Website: home-depot
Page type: customer-info-address
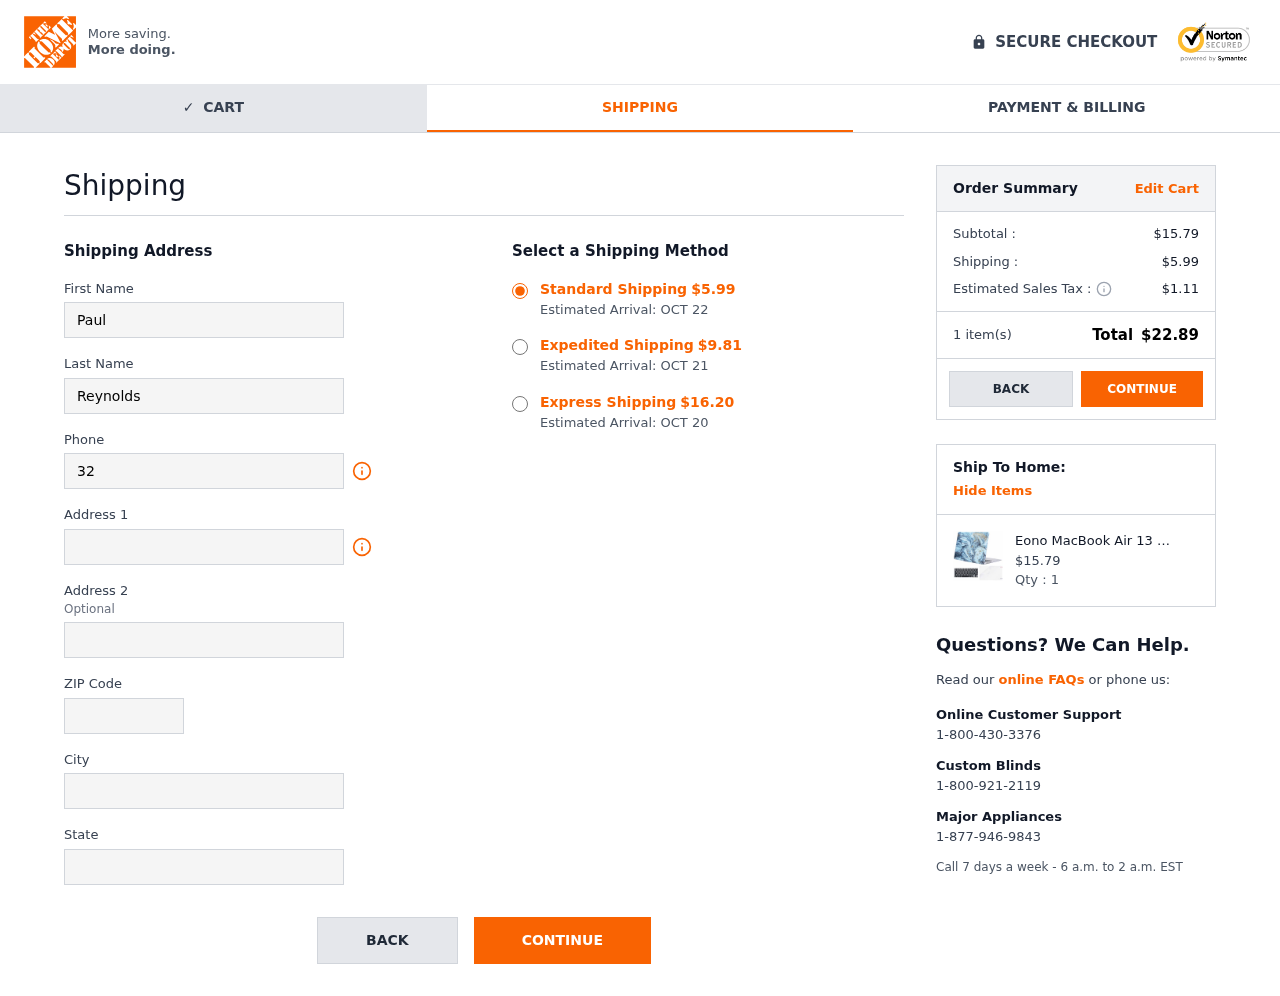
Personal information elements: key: PII_CITY
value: Alexandrafurt
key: PII_FIRSTNAME
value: Paul
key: PII_LASTNAME
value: Reynolds
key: PII_PHONE
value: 3234631568
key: PII_POSTCODE
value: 08421
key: PII_STATE
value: PW
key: PII_STREET
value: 29145 Elliott Drives
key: PII_STREET2
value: Suite 404
Product elements: key: PRODUCT1_NAME
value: Eono MacBook Air 13 Case 2010-2017 Release A1369 A1466, Plastic Hard Shell&Keyboard Cover&Screen Pro
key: PRODUCT1_PRICE
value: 15.79
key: PRODUCT1_QUANTITY
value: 1
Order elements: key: ORDER_SHIPPING_COST
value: $5.99
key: ORDER_DELIVERY_DATE
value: Estimated Arrival: OCT 22
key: ORDER_SHIPPING_COST_EXPEDITED
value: $9.81
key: ORDER_DELIVERY_DATE_EXPEDITED
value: Estimated Arrival: OCT 21
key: ORDER_SHIPPING_COST_EXPRESS
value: $16.20
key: ORDER_DELIVERY_DATE_EXPRESS
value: Estimated Arrival: OCT 20
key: ORDER_SUBTOTAL
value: $15.79
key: ORDER_TAX
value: $1.11
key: ORDER_NUM_ITEMS
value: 1 item(s)
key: ORDER_TOTAL
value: $22.89